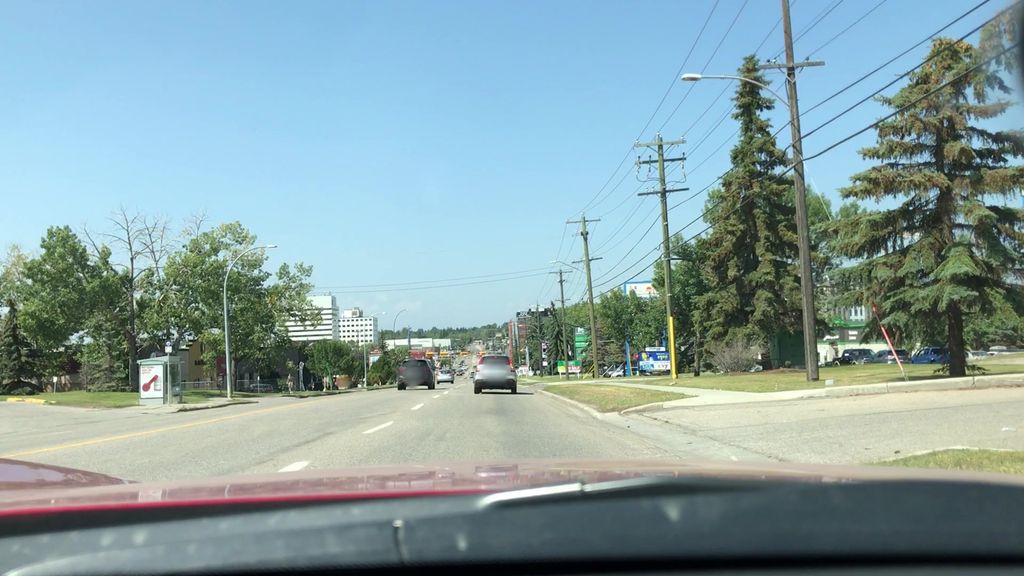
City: calgary